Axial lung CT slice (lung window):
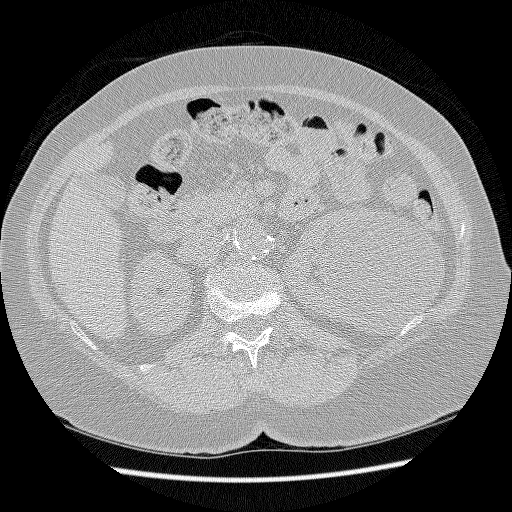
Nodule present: no